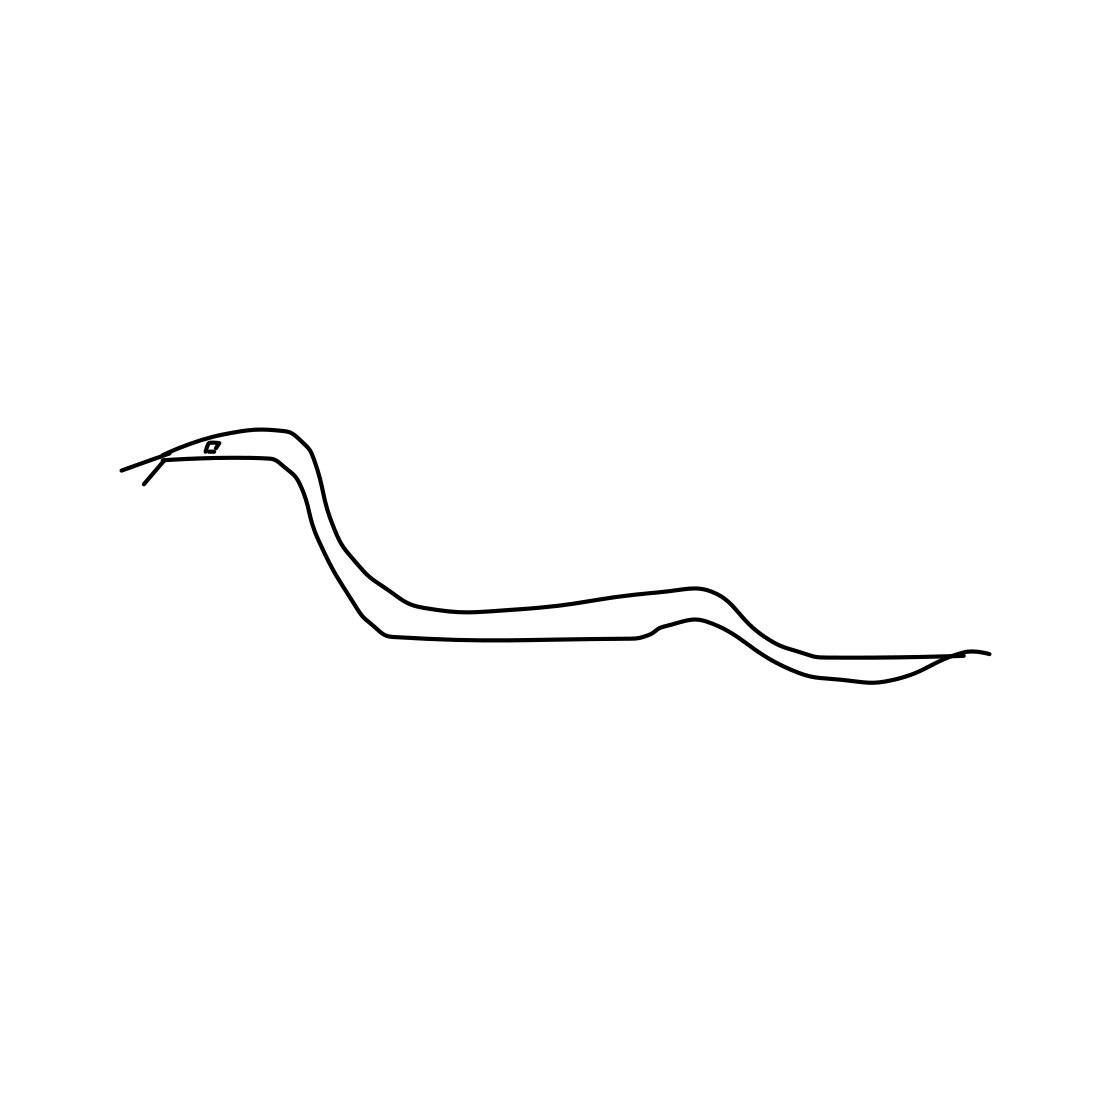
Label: snake